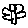
Label: tree